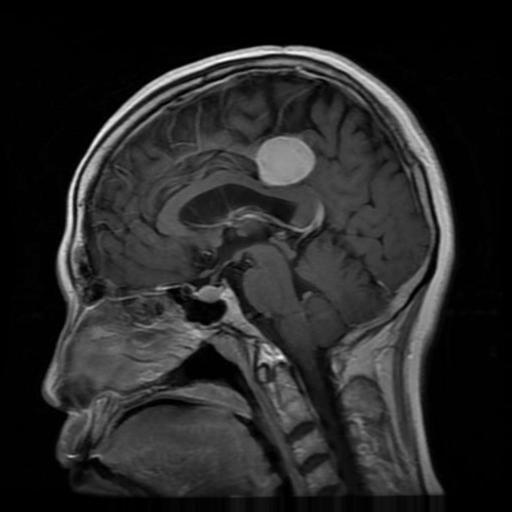
Label: meningioma